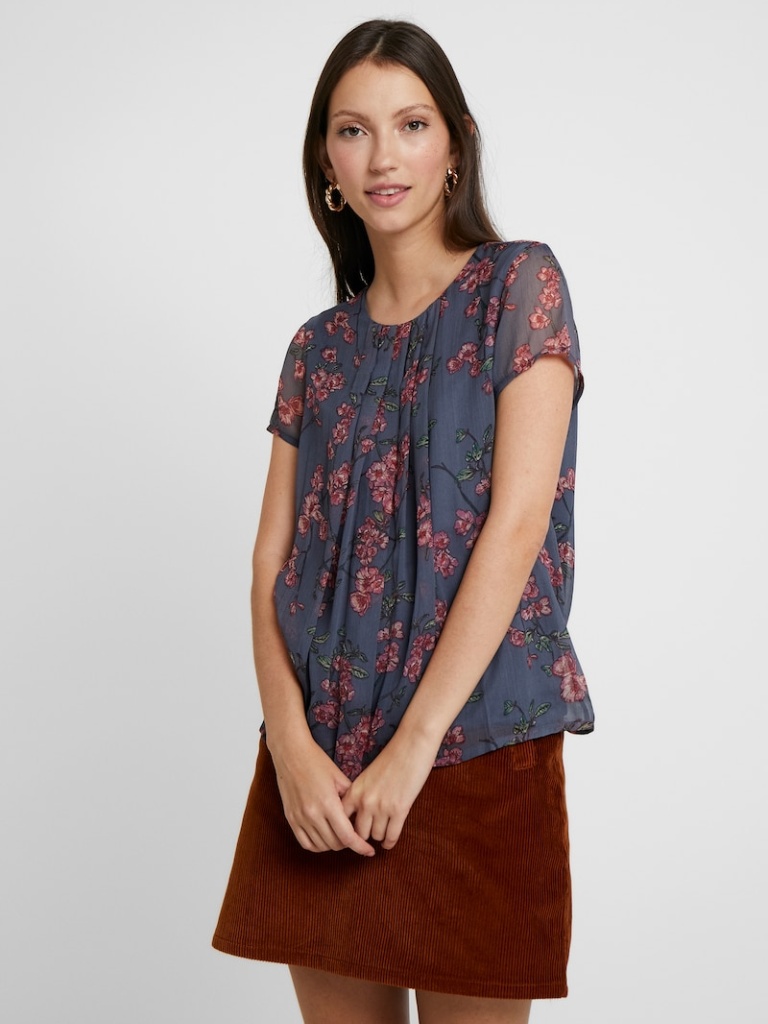
chiffon loose short sleeve hip length Untucked crew blouse